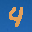
Label: 4